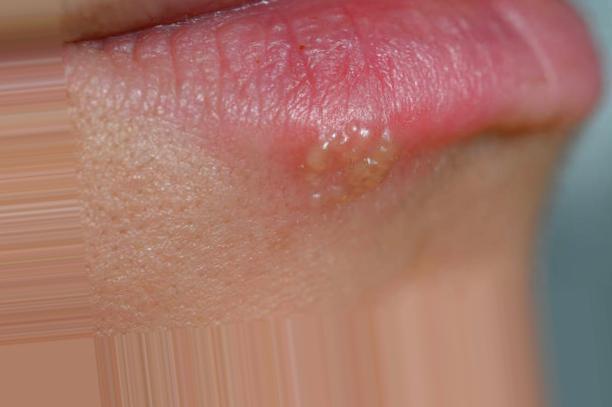
Condition: Mouth Ulcer